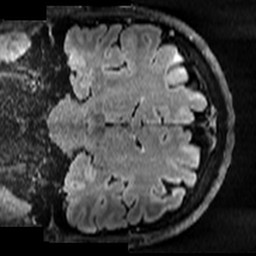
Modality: T2w
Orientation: coronal
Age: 42
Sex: male
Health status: healthy
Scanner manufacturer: ge
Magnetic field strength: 3 T
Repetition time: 12 s
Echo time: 0.09548 s